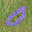
Label: 0